Interaction volume radius: 10 \u00c5
Interaction volume height: 30 \u00c5
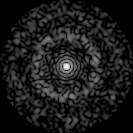
Disorder parameter: 0.8327